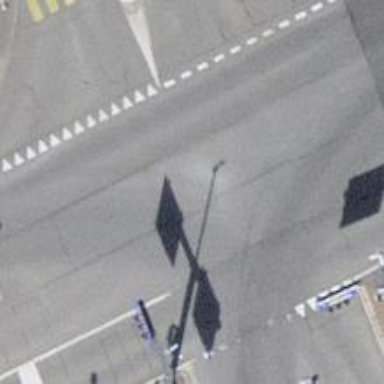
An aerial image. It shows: Road with traffic signals.